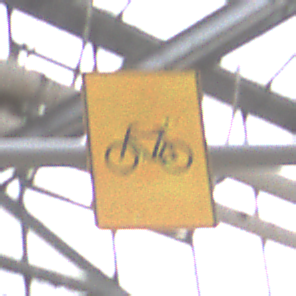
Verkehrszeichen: RadverkehrOhnePfeilsymbol
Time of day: Midday
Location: Roofed (Special)
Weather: Overcast
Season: NotSpecified
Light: Natural